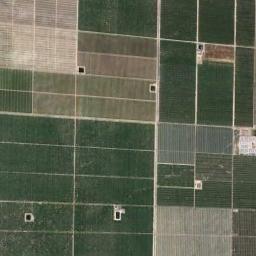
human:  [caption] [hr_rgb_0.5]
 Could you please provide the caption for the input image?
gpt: There are many rectangular farmlands of different sizes and shades .

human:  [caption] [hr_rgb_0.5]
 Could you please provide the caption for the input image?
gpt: Some rectangular farmlands of different colors are arranged in neat rows .

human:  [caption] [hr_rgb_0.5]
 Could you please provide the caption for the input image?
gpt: Many neatly arranged dark green, light green, Khaki and brown mixed-sized rectangular farm fields .

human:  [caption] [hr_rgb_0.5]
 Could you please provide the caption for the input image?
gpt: There are some green and bare rectangular farmland .

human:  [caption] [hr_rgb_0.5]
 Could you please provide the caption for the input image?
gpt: There are many green rectangular farmlands .